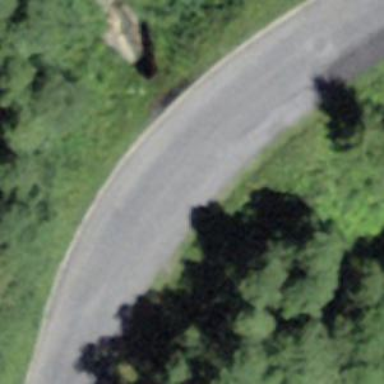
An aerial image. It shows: Culvert tunnel.